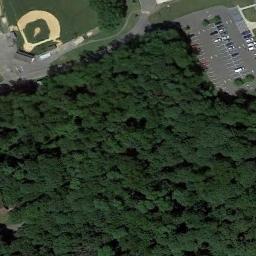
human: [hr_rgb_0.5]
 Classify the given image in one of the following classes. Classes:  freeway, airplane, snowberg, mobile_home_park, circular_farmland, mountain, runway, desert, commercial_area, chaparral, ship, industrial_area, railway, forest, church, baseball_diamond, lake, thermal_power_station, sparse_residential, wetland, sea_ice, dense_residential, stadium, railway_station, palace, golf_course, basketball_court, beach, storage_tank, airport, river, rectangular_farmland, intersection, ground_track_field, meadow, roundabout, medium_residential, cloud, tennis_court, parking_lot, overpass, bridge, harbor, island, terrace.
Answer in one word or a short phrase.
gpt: baseball_diamond